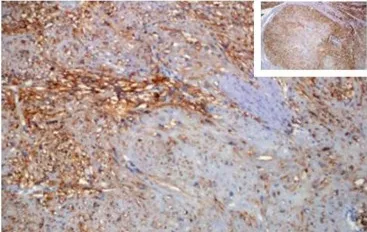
Histological and immunohistochemical features of the synchronic gastrointestinal tumors by hematoxylin-eosin (H&E) and immunohistochemical (IHC) staining. And DOG1 IHC staining. The histological sections stained are presented at x100 magnification and the right small squares represent x40 magnification.
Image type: pathology (immunostaining)